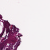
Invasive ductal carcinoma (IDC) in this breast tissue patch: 0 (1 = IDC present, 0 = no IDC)